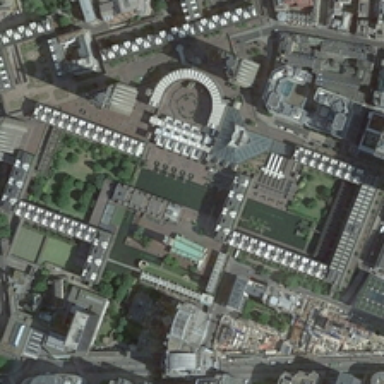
A well - built school was built in this area .